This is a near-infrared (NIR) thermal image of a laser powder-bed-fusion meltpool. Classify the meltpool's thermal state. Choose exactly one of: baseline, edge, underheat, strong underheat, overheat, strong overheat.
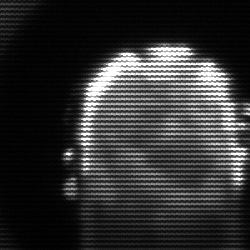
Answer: baseline